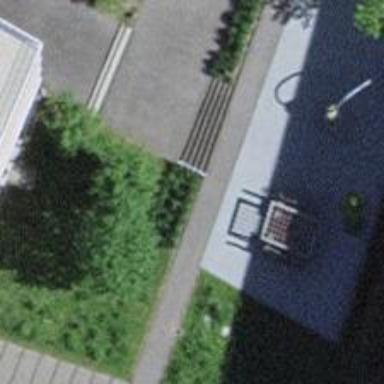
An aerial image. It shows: Steps with asphalt surface.